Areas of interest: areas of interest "Educational"
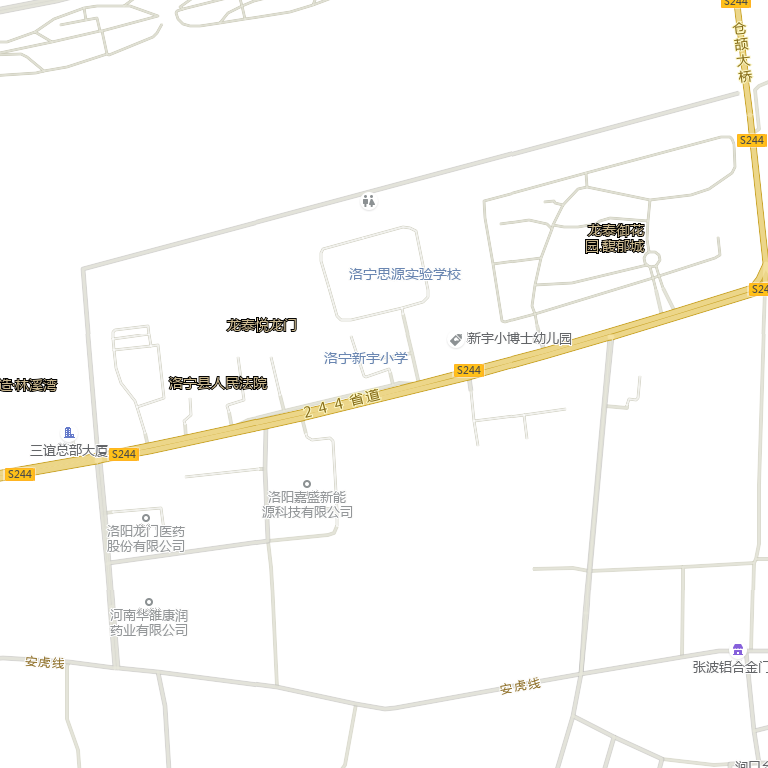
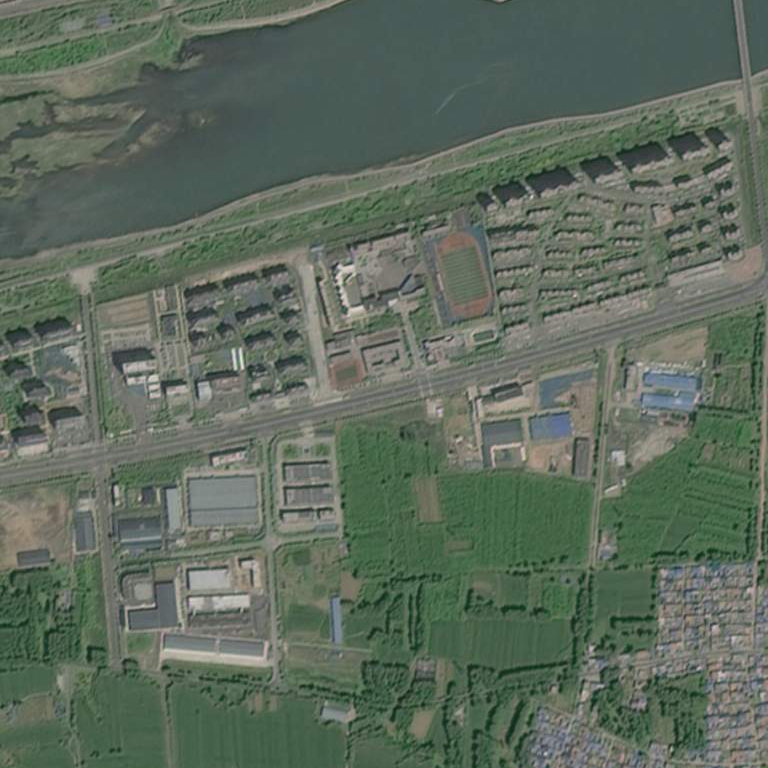